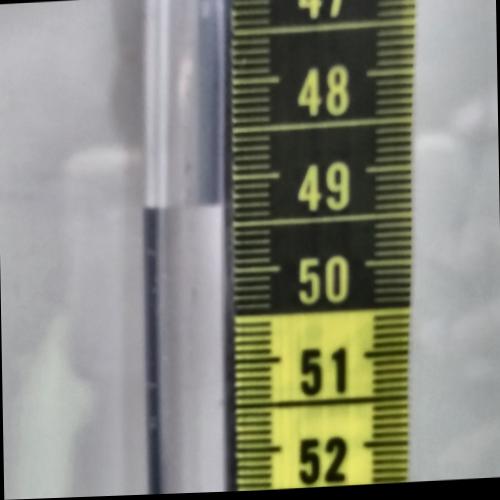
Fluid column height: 49.3 cm